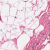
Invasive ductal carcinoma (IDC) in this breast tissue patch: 0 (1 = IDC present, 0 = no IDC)